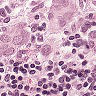
Metastatic tissue present: yes